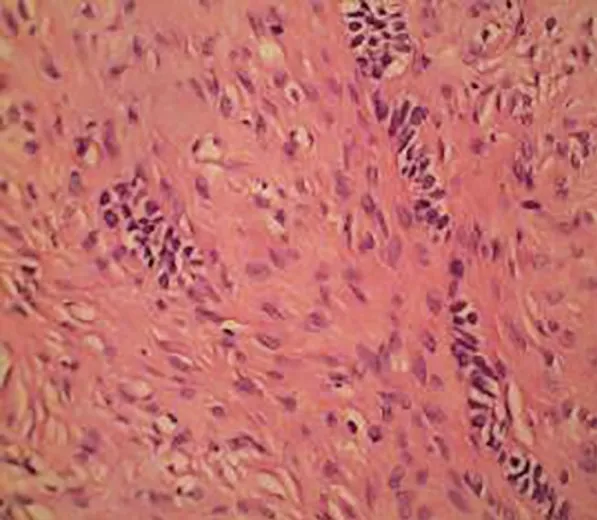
Islands of odontogenic epithelium within a cellular fibrous stroma (40x).
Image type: pathology (h&e)